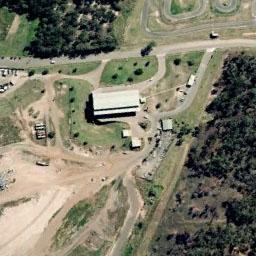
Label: sparse_residential